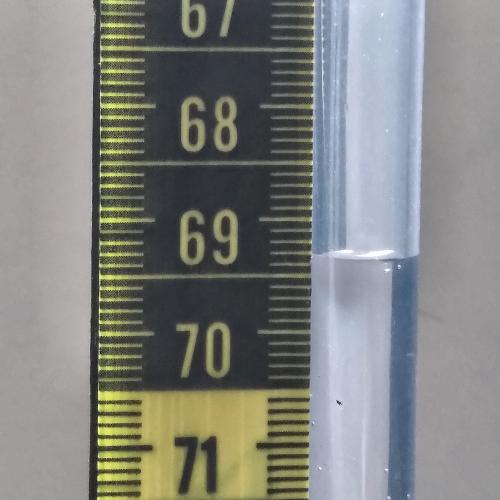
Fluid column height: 69.3 cm